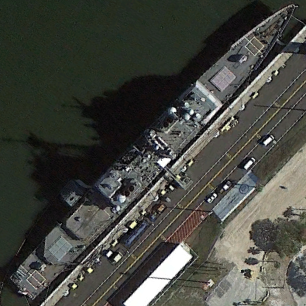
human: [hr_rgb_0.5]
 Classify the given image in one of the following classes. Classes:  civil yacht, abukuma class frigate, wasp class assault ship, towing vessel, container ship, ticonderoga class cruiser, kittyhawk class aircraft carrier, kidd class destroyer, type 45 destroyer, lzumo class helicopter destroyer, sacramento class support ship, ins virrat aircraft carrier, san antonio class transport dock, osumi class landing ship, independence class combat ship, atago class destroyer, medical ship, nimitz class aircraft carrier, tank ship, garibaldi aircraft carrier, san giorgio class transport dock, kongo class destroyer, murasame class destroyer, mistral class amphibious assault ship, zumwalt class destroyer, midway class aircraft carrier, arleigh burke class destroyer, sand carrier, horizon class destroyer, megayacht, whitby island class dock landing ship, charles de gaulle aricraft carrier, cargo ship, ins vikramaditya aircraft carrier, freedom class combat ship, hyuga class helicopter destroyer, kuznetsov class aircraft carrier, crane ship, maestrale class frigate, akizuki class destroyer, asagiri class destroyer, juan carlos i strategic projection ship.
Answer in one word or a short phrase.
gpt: Ticonderoga class cruiser